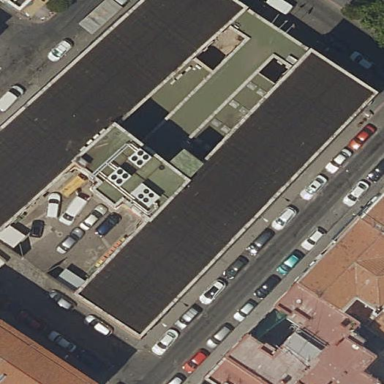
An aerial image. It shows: Public clinic building.